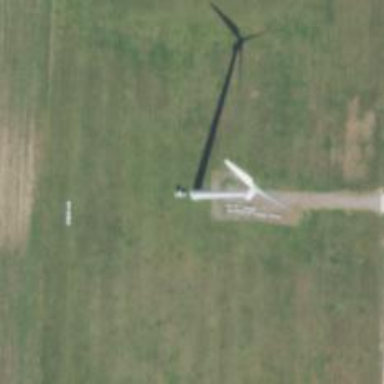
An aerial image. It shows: Wind turbine power generator.